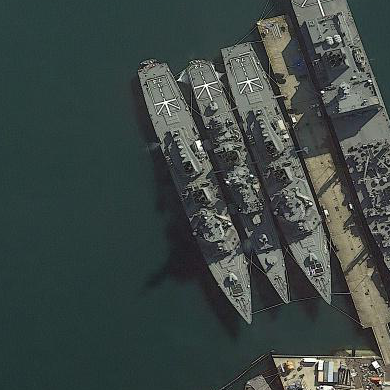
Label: cruiser